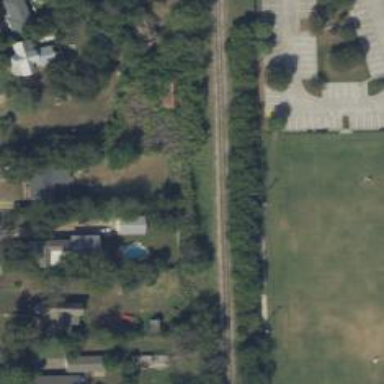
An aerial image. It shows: Abandoned spur railway.